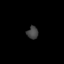
Tissue: lung
Cell type: Fibroblasts
Senescence score: 0.64
Nuclear area (px): 139
Mean DAPI intensity: 66.367